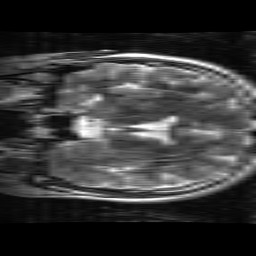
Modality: T2w
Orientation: coronal
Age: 25
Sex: female
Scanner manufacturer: ge
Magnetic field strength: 3 T
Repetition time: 4.758 s
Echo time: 0.09974 s